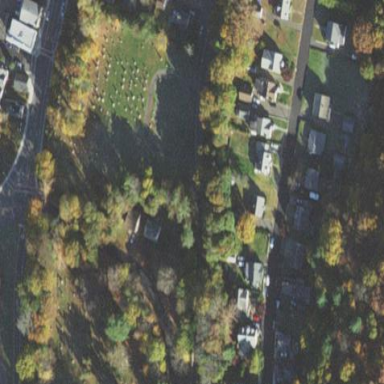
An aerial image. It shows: Cemetery.